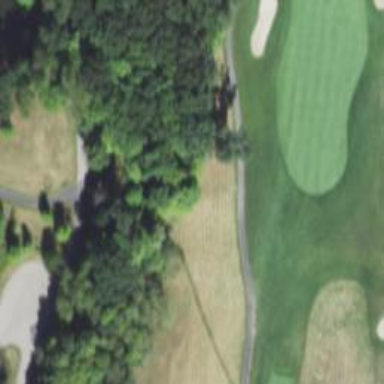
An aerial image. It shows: Golf cartpath that is also road path.